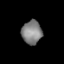
Tissue: lung
Cell type: Others
Senescence score: 0.1783
Nuclear area (px): 462
Mean DAPI intensity: 129.487